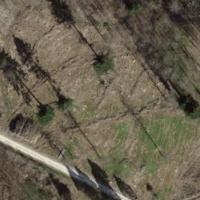
EUNIS habitat code: 41
Species observed at this site:
Petasites albus